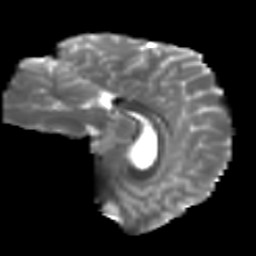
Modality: T2w
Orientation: sagittal
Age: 17
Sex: male
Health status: ill
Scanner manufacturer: ge
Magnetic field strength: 3 T
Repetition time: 6.776 s
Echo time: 0.0794 s